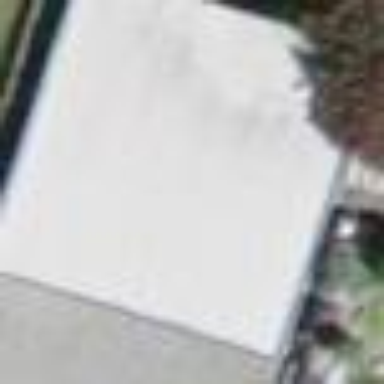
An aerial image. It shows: View of roof of building.